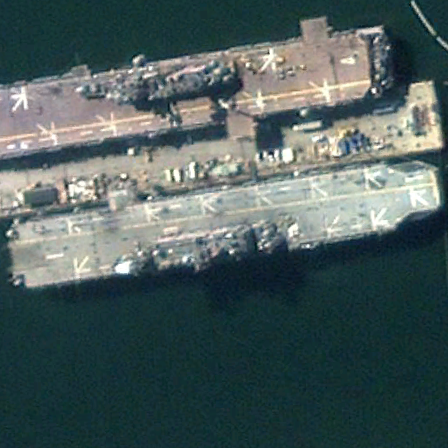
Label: assault